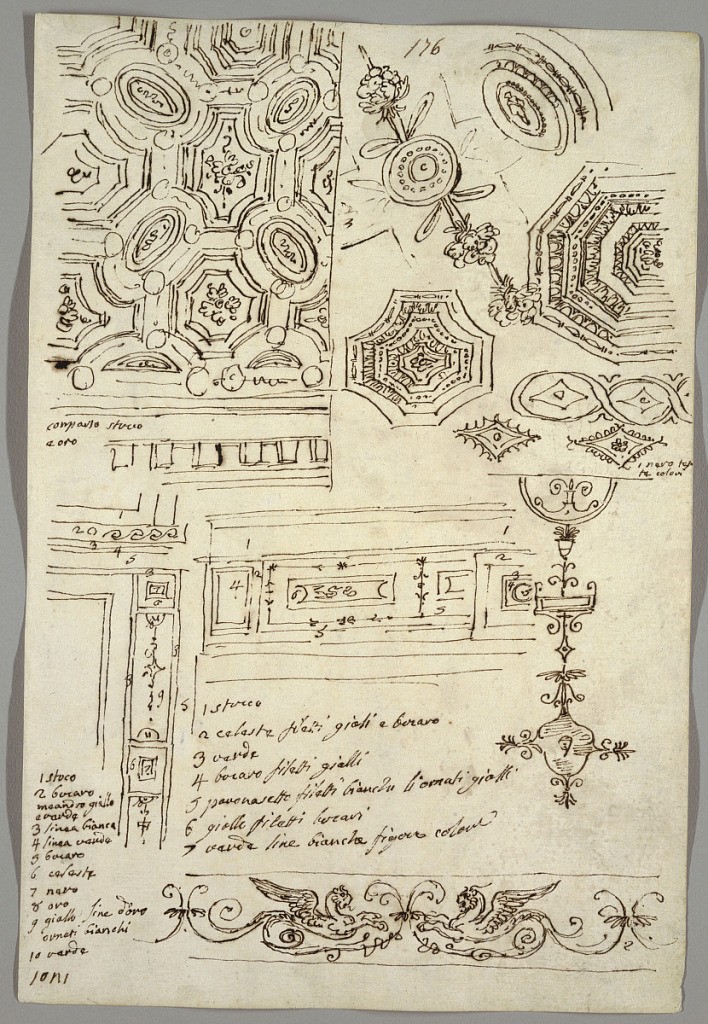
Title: Decorative Motifs; Verso: Anatomical Studies
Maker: Felice Giani, Italian, 1758–1823
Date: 1814–18
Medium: Pen and ink, brush and watercolor washes with traces of graphite on laid paper
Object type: Drawing
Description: Two studies of ceilings with grotestsque; two decorative partitions. Verso: three anatomical studies with detailed rendering of knee joint and both elbows.